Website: crate-barrel
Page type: billing-address
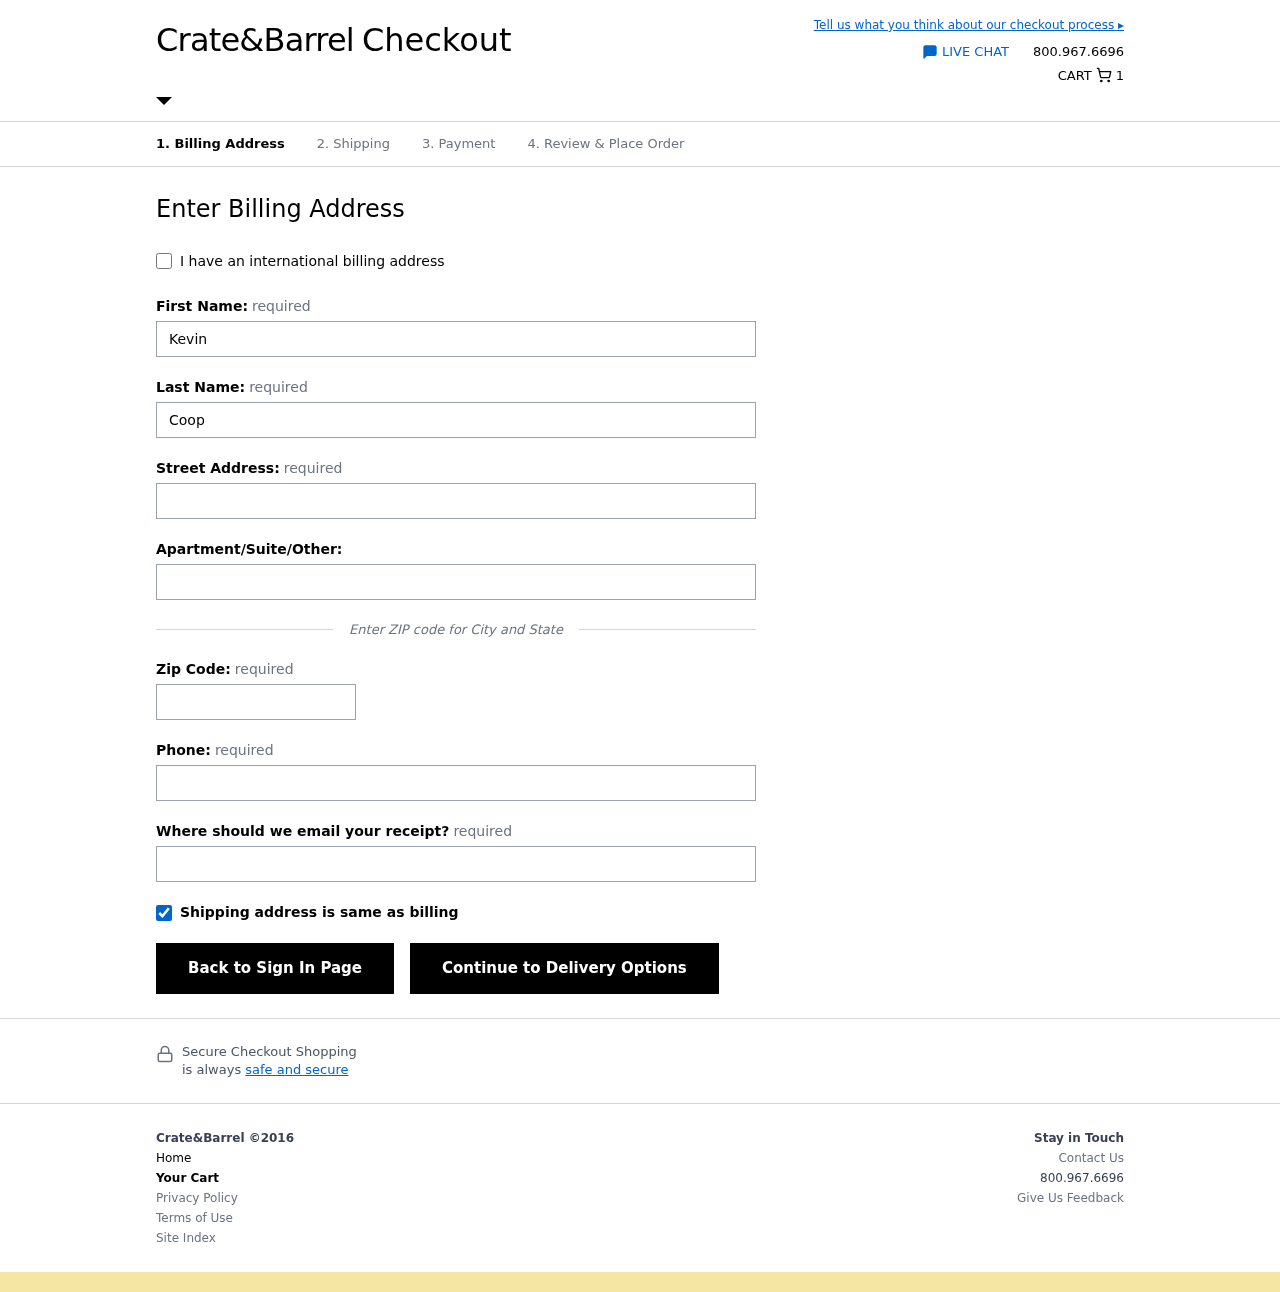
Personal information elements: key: PII_EMAIL
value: kcooper@hotmail.com
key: PII_FIRSTNAME
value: Kevin
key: PII_LASTNAME
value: Cooper
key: PII_PHONE
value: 3535368657
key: PII_POSTCODE
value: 60778
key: PII_STREET
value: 879 Lopez Locks Suite 552
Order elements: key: ORDER_NUM_ITEMS
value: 1